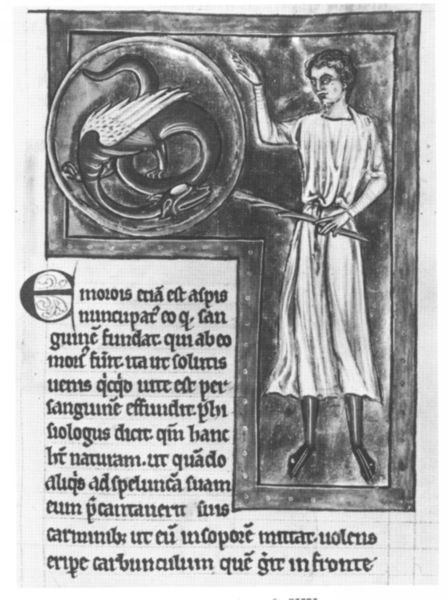
Titel: Bestiarium
Institution: London, British Library
Schlagwörter: hand, mann, vogel, zeichnung, bibel, mensch, ast, figur, blatt, kreis, engel, beine, schrift, palme, buch, füttern, seite, text, buchstaben, initiale, schlange, kapitell, buchseite, palmzweig, gebetsbuch, nimbus, segnen, miniatur, erzengel, drachen, drache, szepter, drachentöter, georg, latein, gabriel, buchmalerei, majuskel, vignette, unheil, palmenzweig, böses, recto, feuerschwert